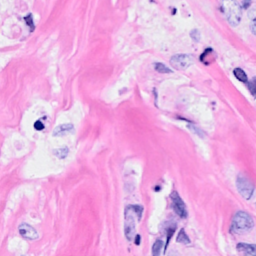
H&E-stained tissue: Breast